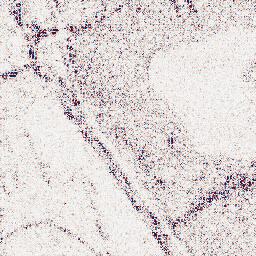
Category: wavelet
Decomposition family: wavelet_dwt
Decomposition parameters: wavelet: db8
level: 1
Upsampling method: cubic_catmull_rom
Upsampling parameters: scale: 2
Upsampling scale: 2